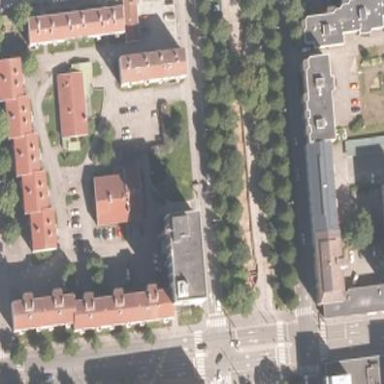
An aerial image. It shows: Residential area on city block.